Interaction volume radius: 5 \u00c5
Interaction volume height: 15 \u00c5
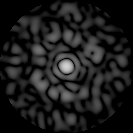
Disorder parameter: 0.8285